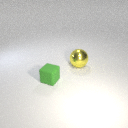
small green rubber cube to the left of large yellow metal sphere